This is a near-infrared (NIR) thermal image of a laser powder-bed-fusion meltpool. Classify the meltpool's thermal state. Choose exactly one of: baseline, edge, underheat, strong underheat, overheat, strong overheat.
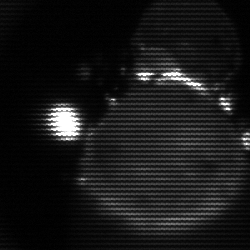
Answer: edge